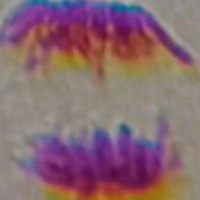
Label: anaphase